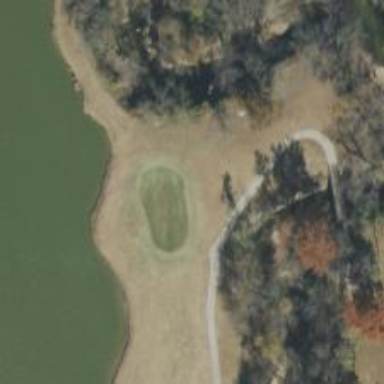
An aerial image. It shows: View of golf hole.